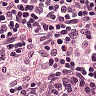
Metastatic tissue present: no